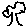
Label: tree